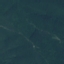
Land use / land cover class: Forest